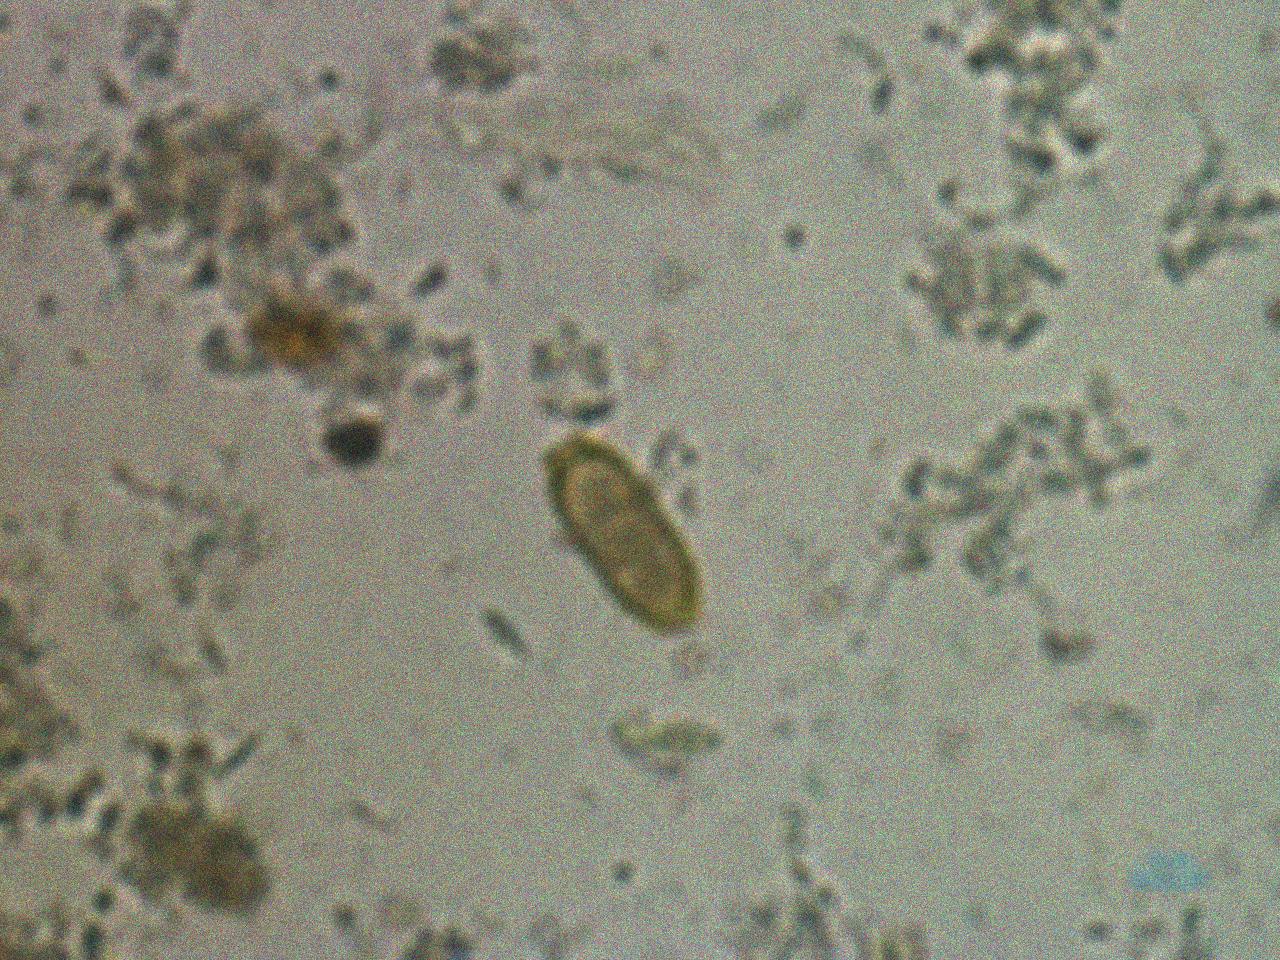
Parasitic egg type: Capillaria philippinensis